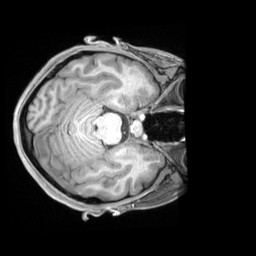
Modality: T1w
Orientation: axial
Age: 20
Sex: female
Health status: ill
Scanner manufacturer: siemens
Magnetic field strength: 3 T
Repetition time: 2.2 s
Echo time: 0.00218 s